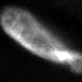
Tissue sample: ovarian
Magnification: 2.5x
Cell type: Myeloid cells
Senescence state: senescent